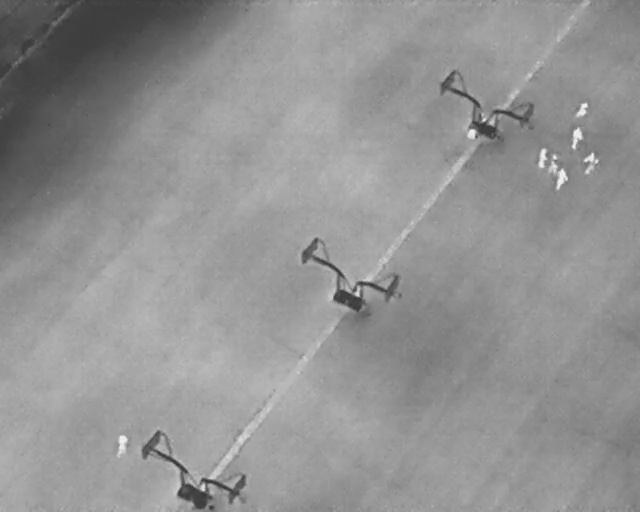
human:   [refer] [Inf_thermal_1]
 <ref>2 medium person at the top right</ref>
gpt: <box>[[72, 25, 74, 27, 3], [89, 20, 92, 22, 32]]</box>